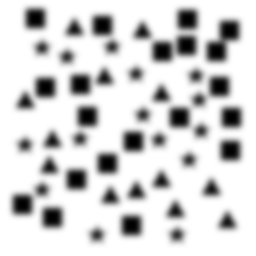
Squares: 20
Triangles: 13
Stars: 15
Total shapes: 48